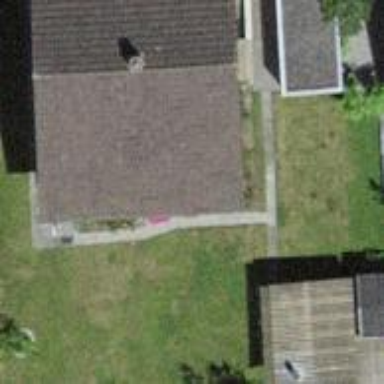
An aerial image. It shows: Detached building with gabled roof.